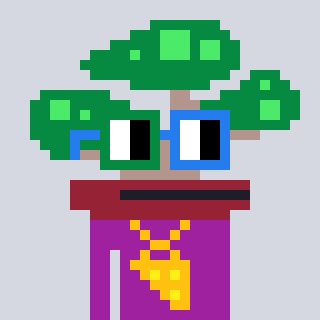
a pixel art character with square green and blue glasses, a bonsai-shaped head and a magenta-colored body on a cool background